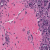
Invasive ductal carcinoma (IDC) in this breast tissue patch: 0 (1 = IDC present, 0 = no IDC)